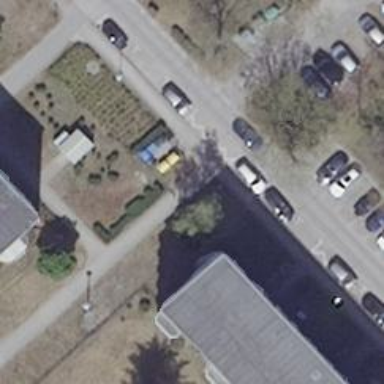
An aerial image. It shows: Sidewalk.